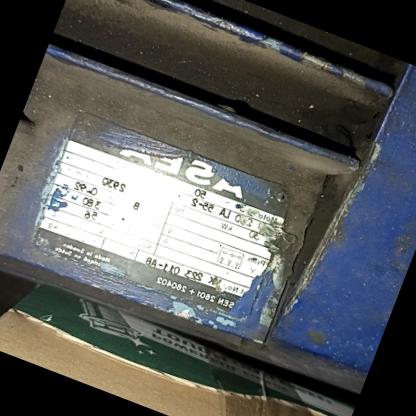
Klasa: tabliczka-znamionowa